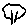
Label: tree